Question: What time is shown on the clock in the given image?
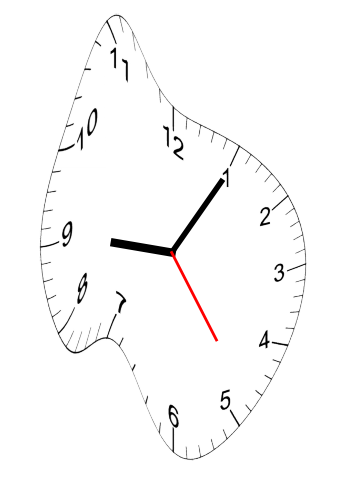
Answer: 09:05:24